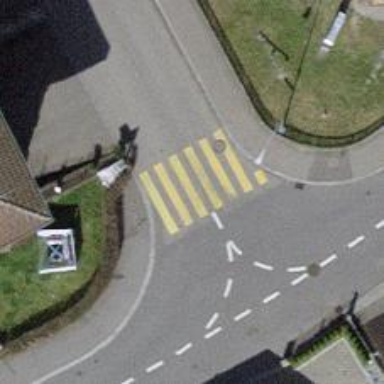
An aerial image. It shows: Marked crossing with zebra stripes on the road.